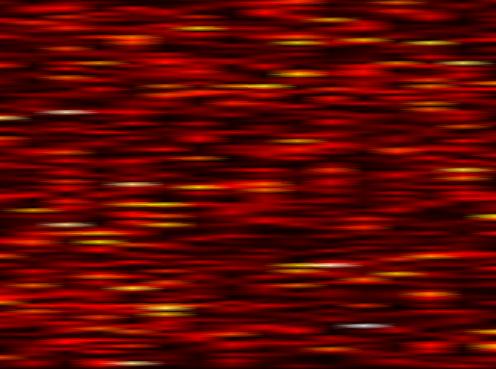
Label: FBMC